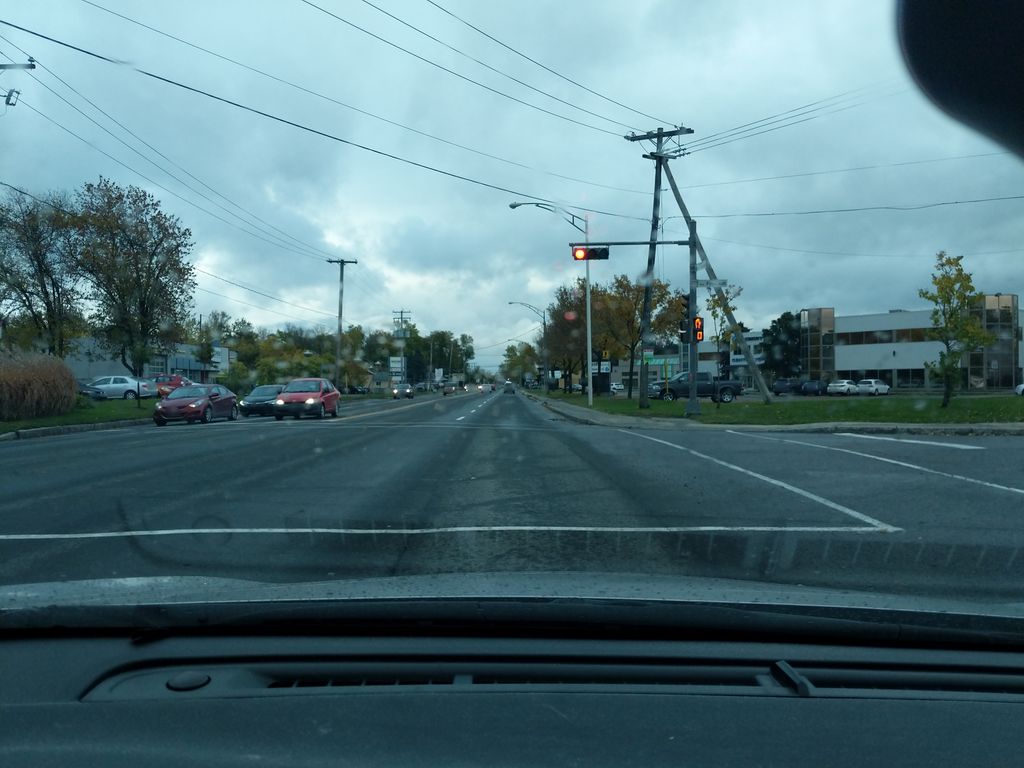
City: quebec_city